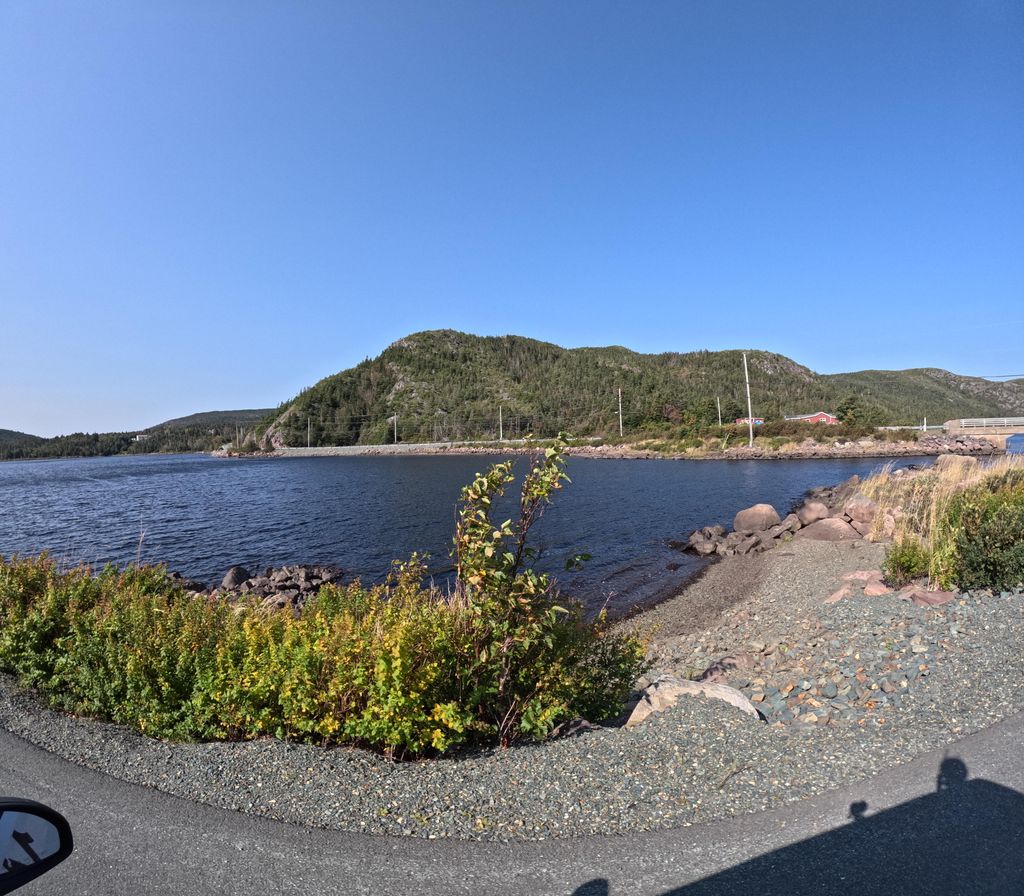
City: st_johns